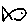
Label: fish